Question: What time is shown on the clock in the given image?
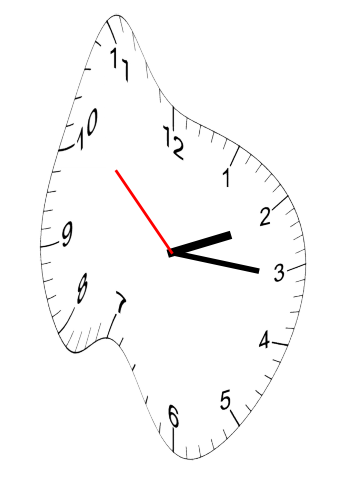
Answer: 02:15:52